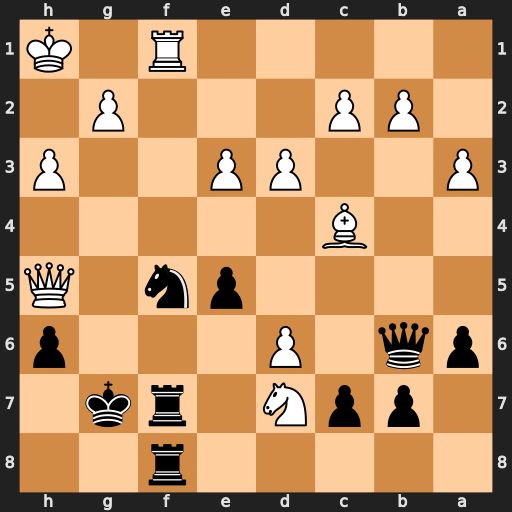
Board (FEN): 5r2/1ppN1rk1/pq1P3p/4pn1Q/2B5/P2PP2P/1PP3P1/5R1K
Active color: b
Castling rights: -
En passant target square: -
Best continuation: Ng3+ Kh2 Nxf1+